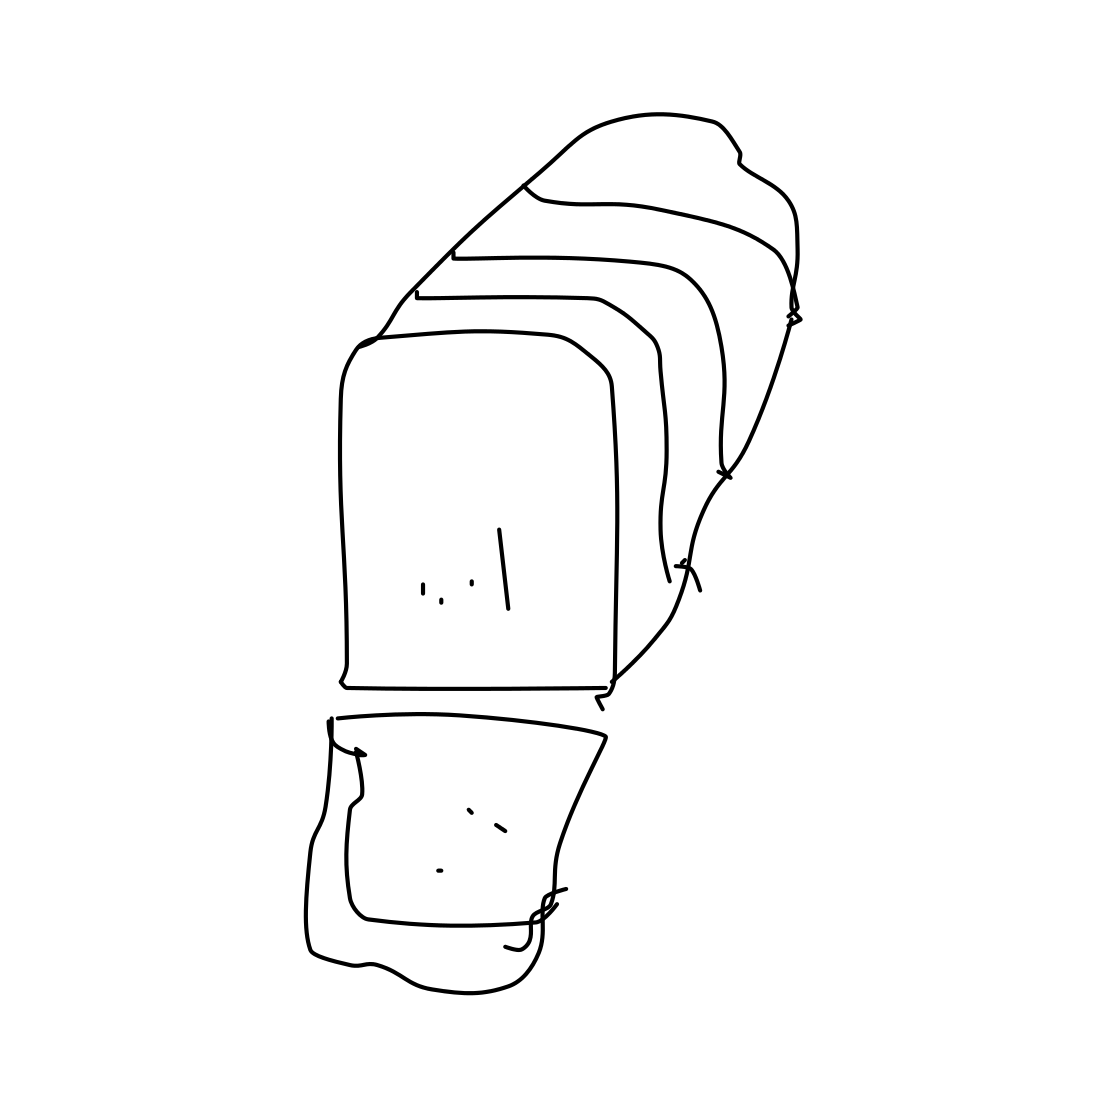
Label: bread